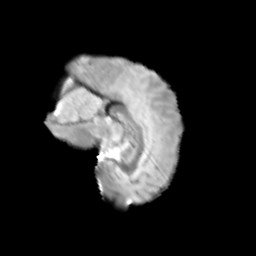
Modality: T2w
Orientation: sagittal
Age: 10
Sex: female
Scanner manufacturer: siemens
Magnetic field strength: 3 T
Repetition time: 3.8 s
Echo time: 0.07 s